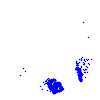
Particle: electron